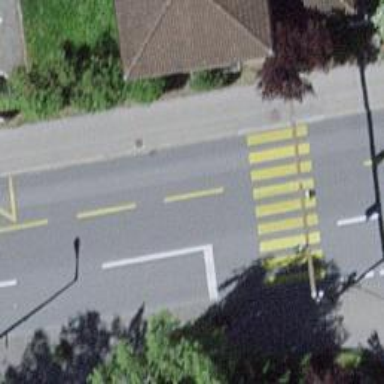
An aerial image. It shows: Road with traffic signals.